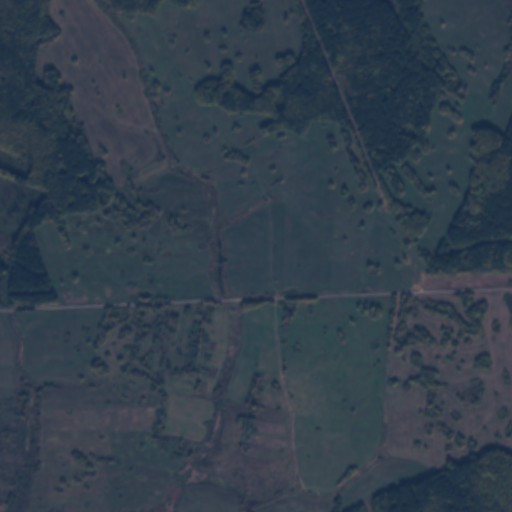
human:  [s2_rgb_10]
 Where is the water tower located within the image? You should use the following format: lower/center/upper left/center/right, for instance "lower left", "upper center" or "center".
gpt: The water tower is located in the lower center of the image.
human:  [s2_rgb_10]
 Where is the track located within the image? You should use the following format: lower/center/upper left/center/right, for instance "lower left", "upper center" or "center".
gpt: There is no track in the image.